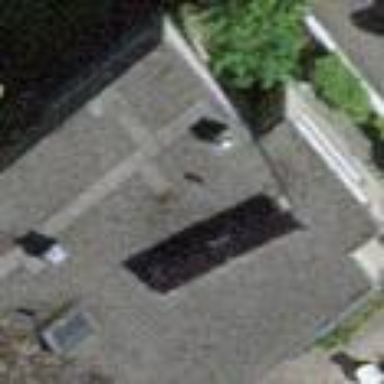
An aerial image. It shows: Terrace building.